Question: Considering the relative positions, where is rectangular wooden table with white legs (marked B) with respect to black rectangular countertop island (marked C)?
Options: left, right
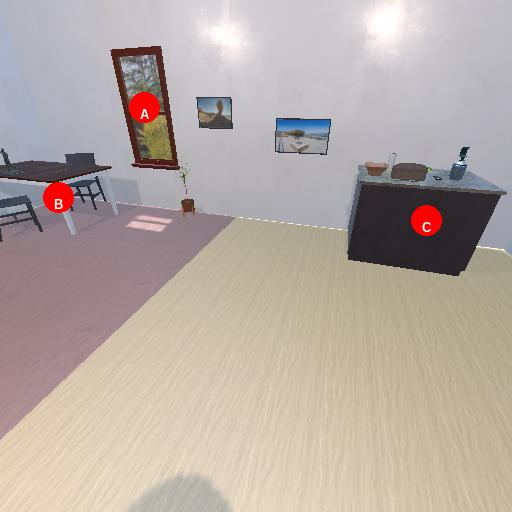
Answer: left